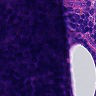
Metastatic tissue present: no